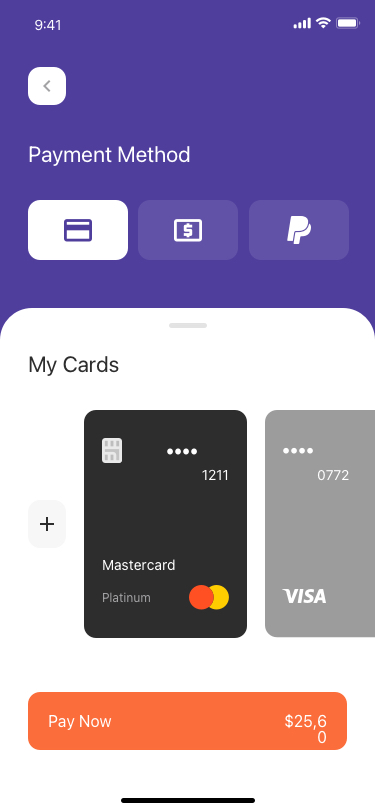
Text in this UI design:
My Cards
 1211
●●●●
Mastercard
Platinum
 0772
●●●●
Payment Method
Pay Now
$25,60